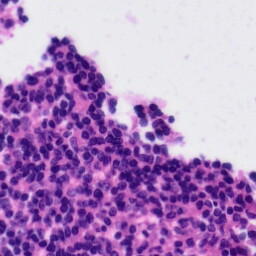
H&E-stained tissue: Tonsil